Interaction volume radius: 5 \u00c5
Interaction volume height: 30 \u00c5
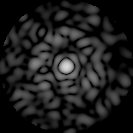
Disorder parameter: 0.8152